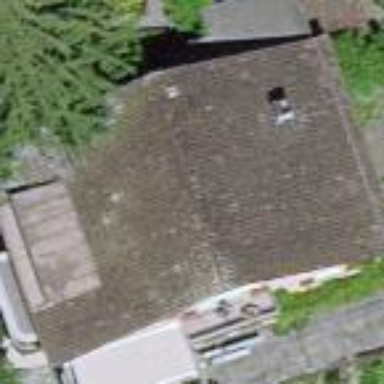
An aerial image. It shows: Gabled roof house.